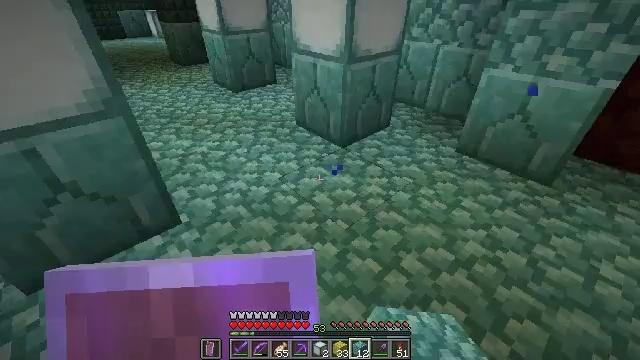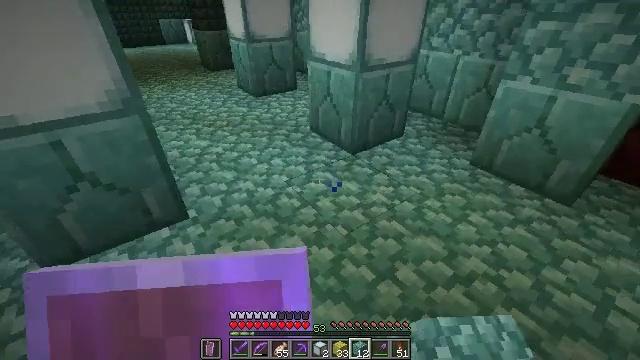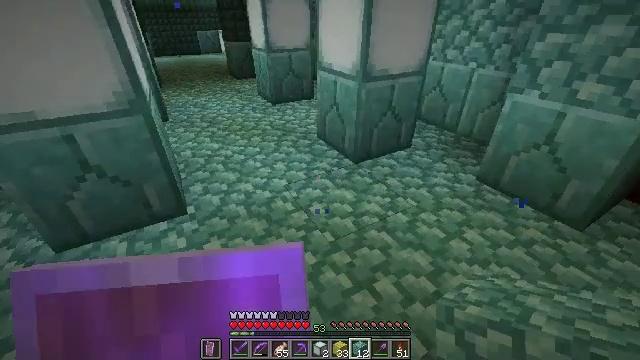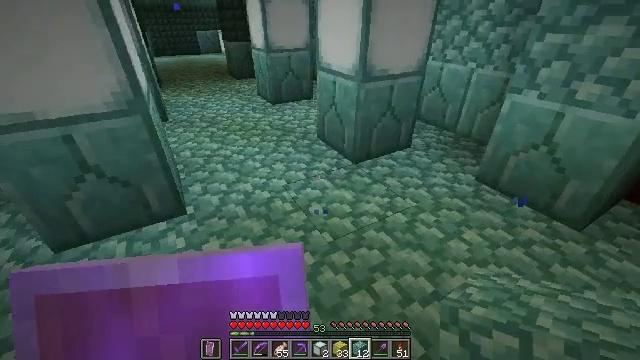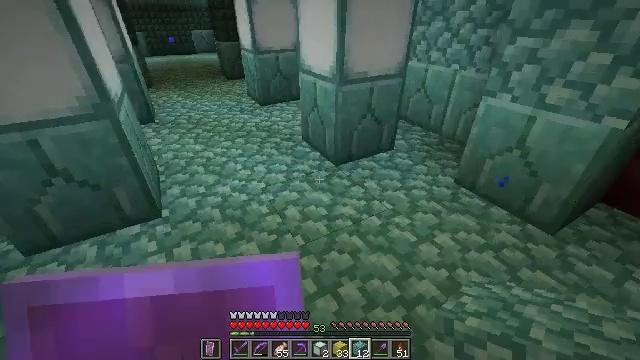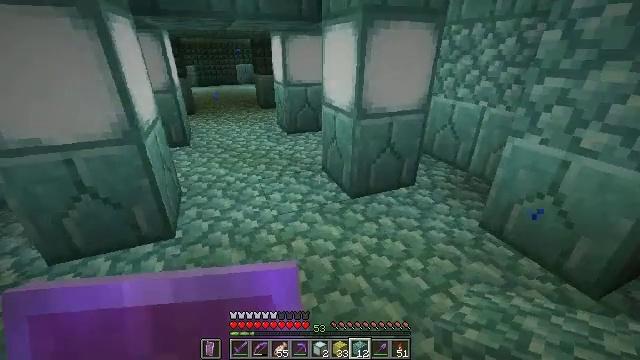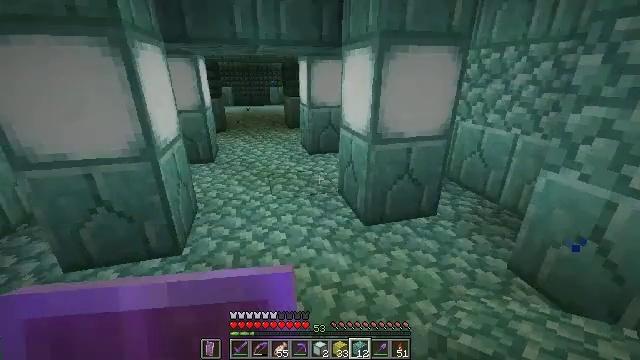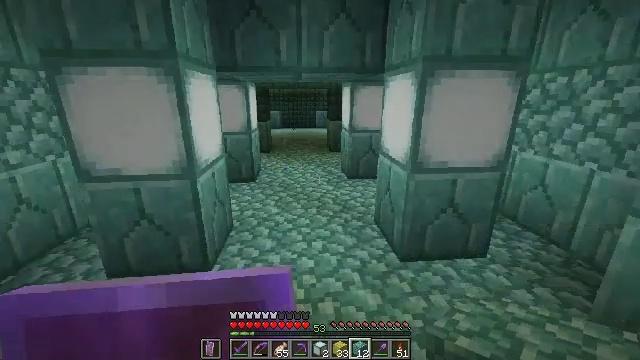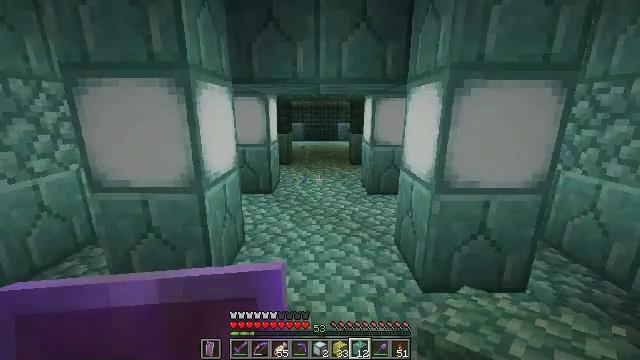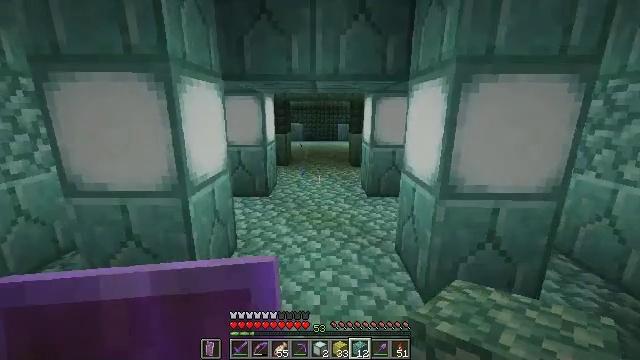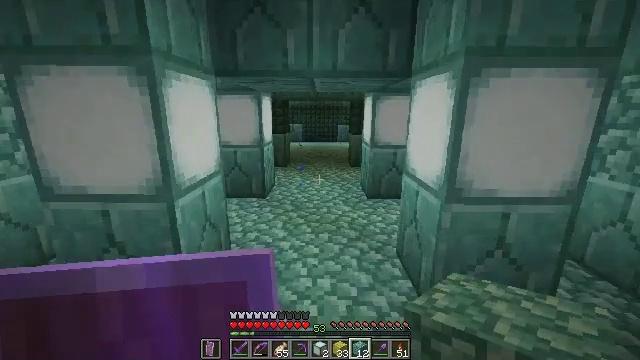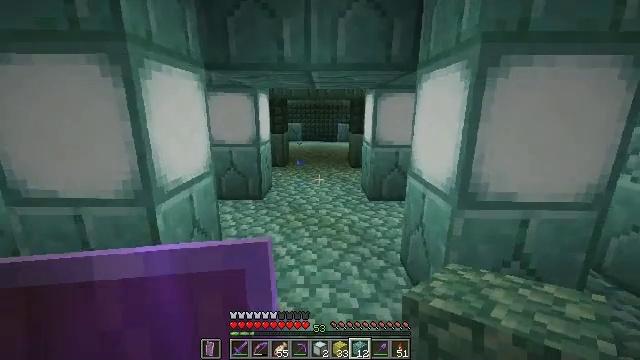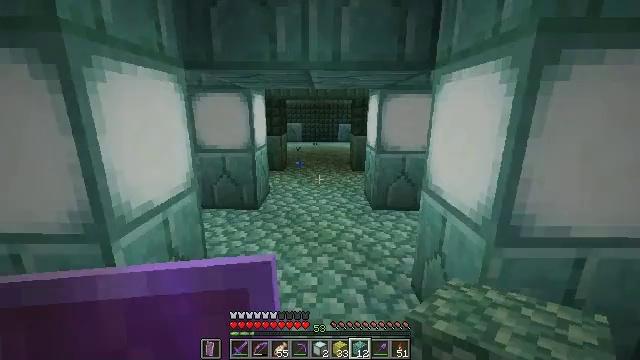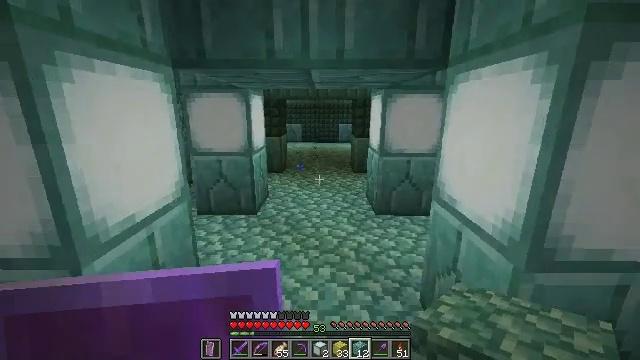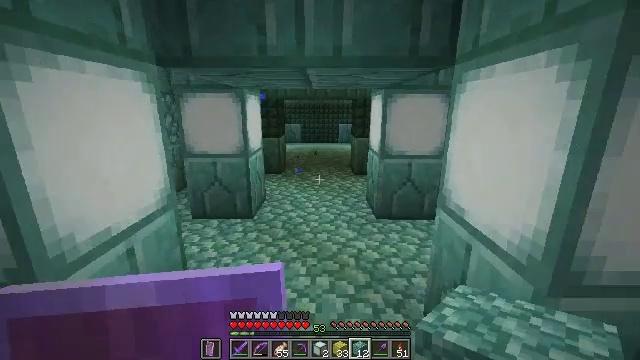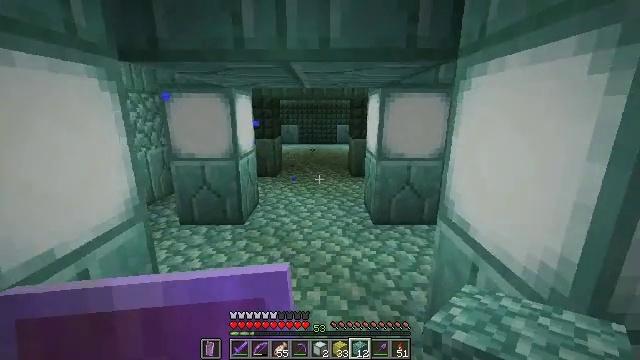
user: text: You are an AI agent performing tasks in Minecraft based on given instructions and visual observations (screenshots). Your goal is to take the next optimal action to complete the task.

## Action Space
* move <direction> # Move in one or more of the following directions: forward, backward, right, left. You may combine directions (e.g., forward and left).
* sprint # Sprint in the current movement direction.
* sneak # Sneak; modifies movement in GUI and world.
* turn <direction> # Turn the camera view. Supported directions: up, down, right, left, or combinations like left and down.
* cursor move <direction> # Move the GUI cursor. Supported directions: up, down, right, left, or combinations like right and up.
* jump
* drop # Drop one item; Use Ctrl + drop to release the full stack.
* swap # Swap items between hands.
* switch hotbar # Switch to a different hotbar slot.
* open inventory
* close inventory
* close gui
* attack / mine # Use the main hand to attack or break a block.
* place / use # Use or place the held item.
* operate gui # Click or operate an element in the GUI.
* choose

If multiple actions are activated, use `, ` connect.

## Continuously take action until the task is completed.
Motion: motion action
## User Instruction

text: Mine dark prismarine in an underwater monument.
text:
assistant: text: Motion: move right, turn left and up
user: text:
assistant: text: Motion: move right, turn left and up
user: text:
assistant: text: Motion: move right
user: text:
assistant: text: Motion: move forward and move right
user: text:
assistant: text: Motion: move forward and move right, turn left and up
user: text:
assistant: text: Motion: move forward, turn left and up
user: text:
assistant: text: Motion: move forward, turn left and up
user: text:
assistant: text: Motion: move forward, turn left and up
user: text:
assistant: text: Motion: move forward
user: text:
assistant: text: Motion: move forward
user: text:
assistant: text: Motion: move forward
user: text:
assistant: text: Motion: move forward
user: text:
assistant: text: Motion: move forward
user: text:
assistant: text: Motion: move forward and move right
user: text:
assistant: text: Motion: move forward and move right
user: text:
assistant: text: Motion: move forward and move right
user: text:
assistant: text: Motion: move forward
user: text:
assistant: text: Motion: move forward
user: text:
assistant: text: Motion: move forward
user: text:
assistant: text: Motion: move forward
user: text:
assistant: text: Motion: move forward
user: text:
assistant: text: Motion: move forward
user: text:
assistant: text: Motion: move forward
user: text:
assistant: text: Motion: move forward
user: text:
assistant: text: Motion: move forward
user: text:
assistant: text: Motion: move forward
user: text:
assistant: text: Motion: move forward
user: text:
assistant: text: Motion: move forward
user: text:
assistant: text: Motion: move forward
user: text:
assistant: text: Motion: move forward